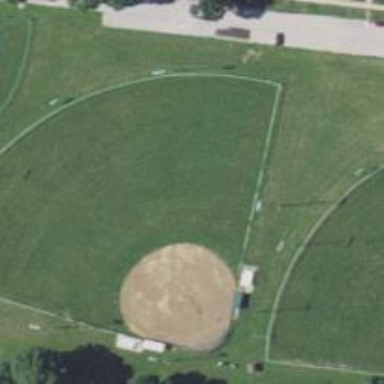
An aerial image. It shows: Baseball pitch for leisure land.